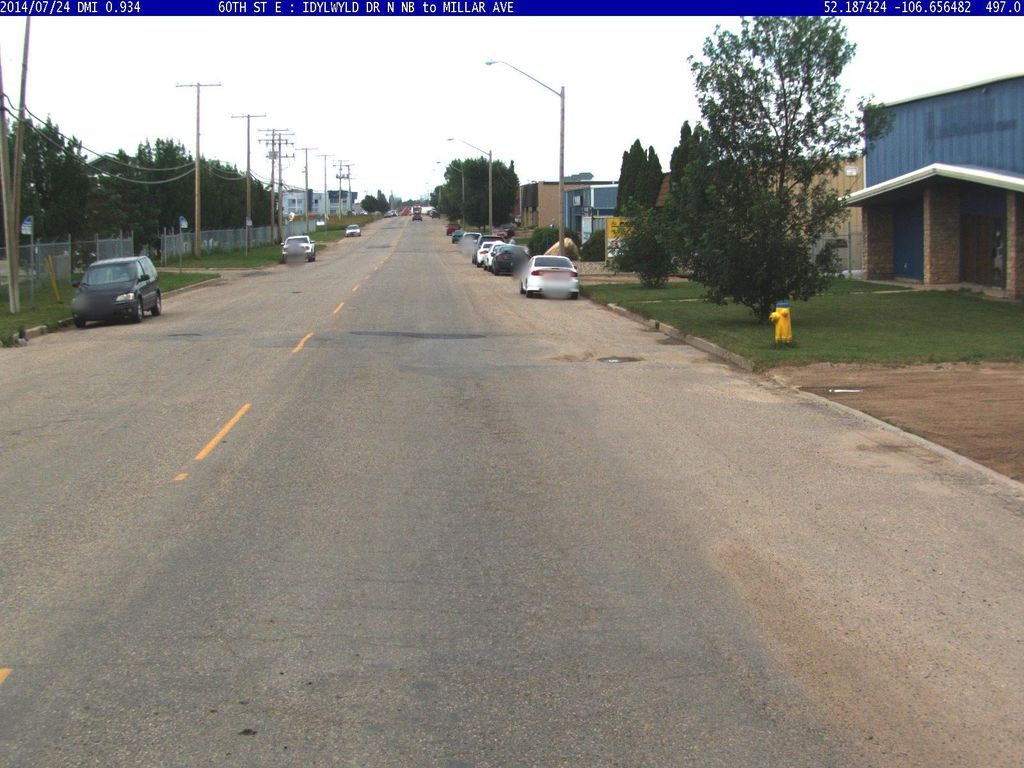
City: saskatoon